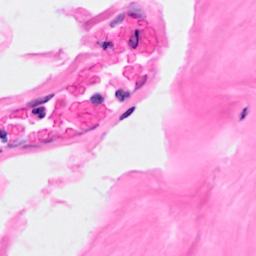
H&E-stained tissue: Breast